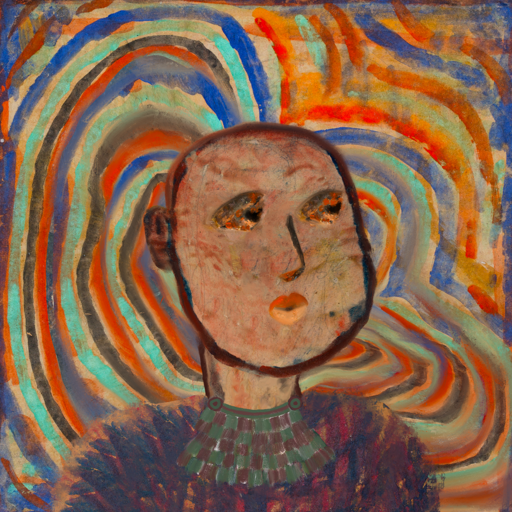
Background: Sisters, Head And Neck Side: Orphan, Face Side: Gypsy_Queen, Bust: In_The_Sun, Hair Side: Blank, Head Accessory: Blank, Second Necklace: After_Raid, Necklace: Blank, Baby: Blank